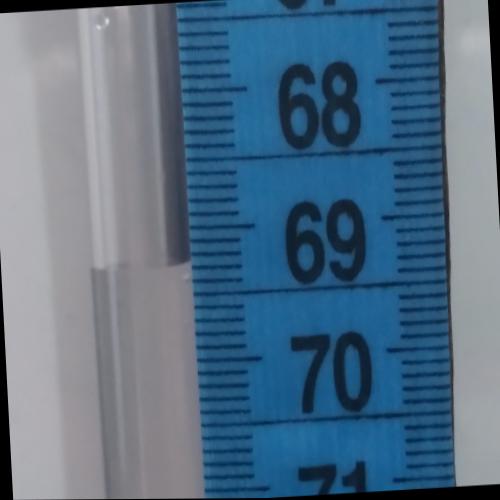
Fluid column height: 69.3 cm